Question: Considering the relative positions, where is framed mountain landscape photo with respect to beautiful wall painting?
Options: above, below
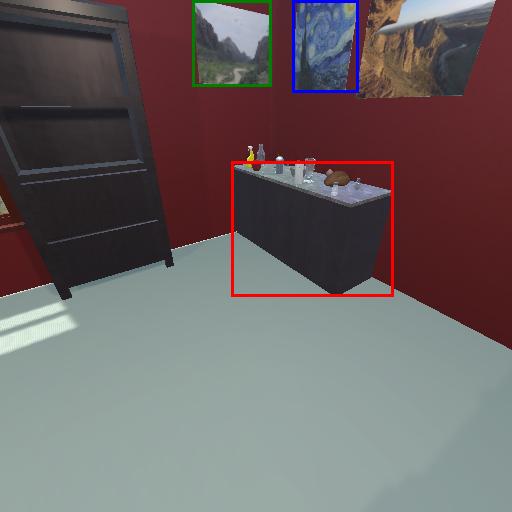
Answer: above